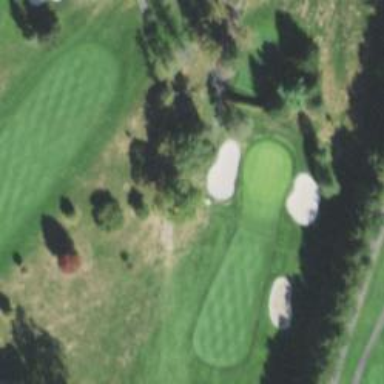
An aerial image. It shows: View of golf hole.